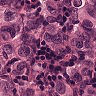
Metastatic tissue present: yes